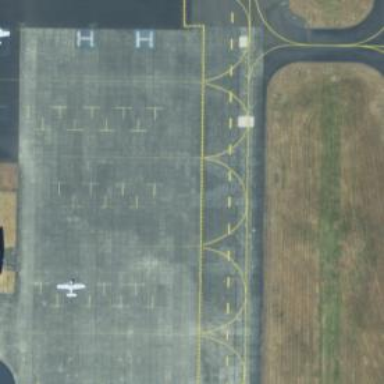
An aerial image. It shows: View of taxiway at the airport.